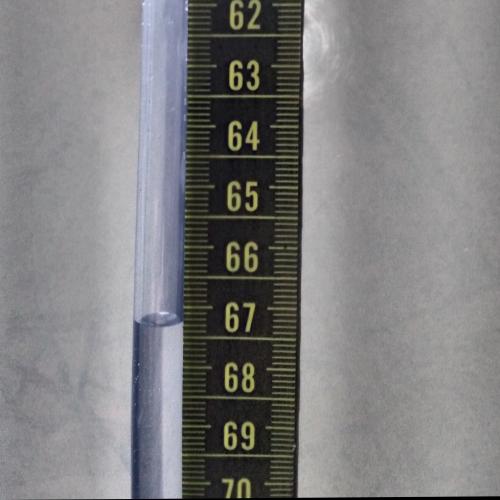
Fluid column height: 67.3 cm